Field crop: maize
Growth stage: 2
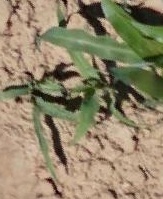
Species: maize